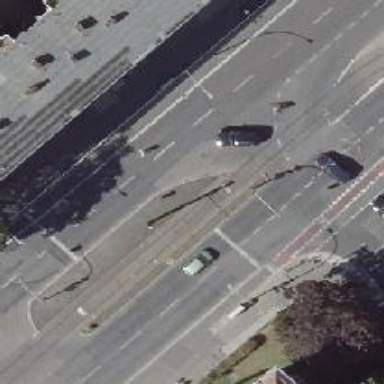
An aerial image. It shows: Road with traffic signals.